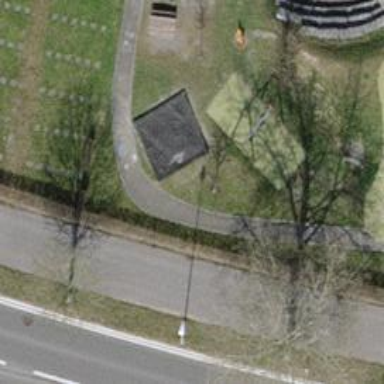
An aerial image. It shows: Sandpit playground.